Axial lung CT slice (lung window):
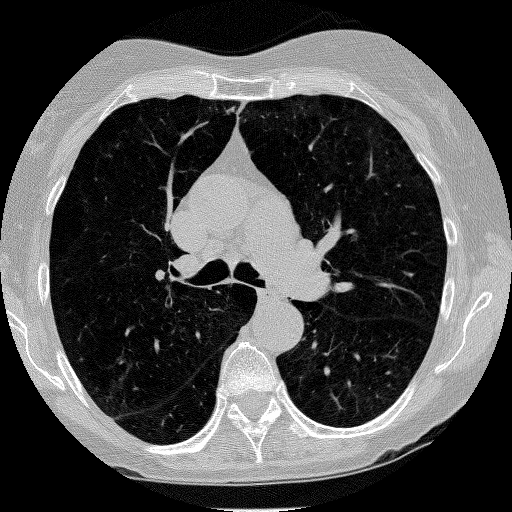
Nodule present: no